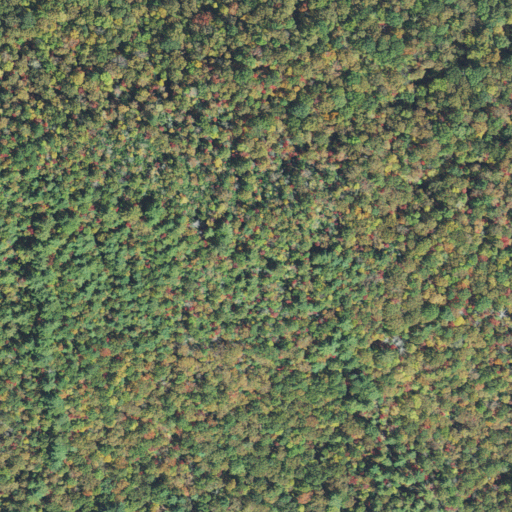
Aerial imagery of ridge(s) in North Carolina named Kelly Ridge containing mixed forest, deciduous forest, and evergreen forest